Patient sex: M
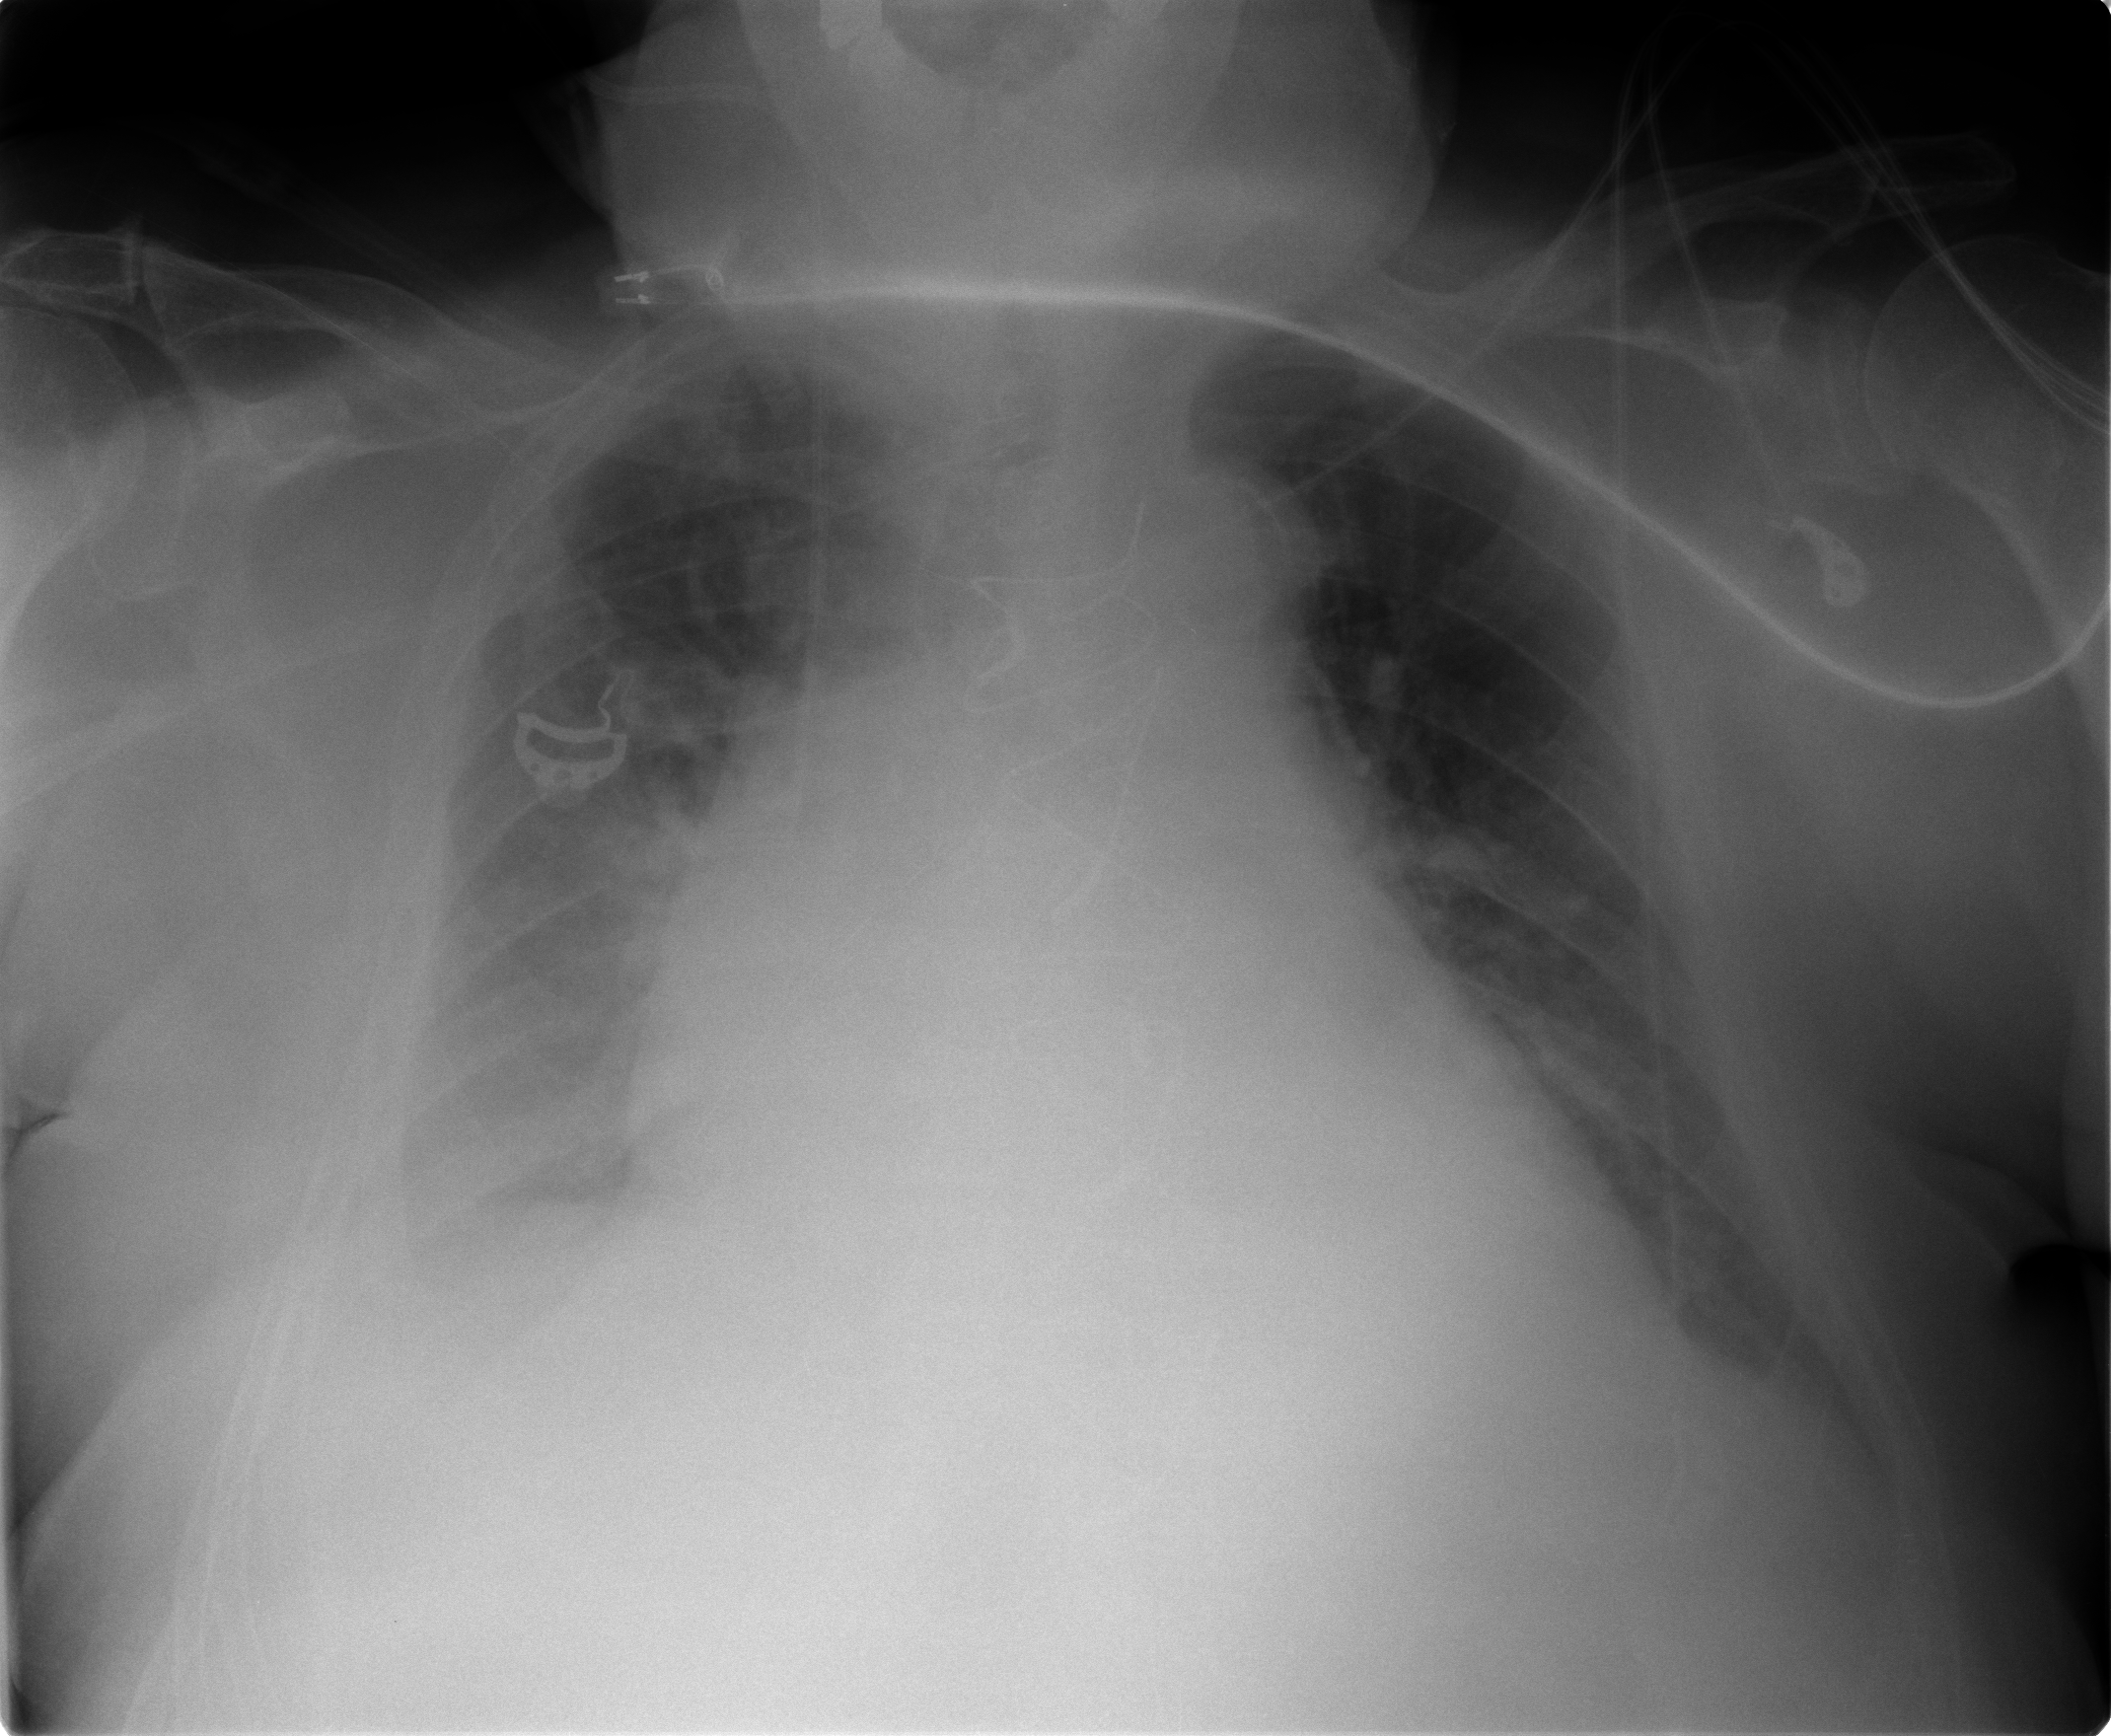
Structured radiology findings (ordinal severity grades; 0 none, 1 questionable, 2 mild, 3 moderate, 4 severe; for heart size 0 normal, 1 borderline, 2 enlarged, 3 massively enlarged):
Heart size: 3
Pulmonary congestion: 2
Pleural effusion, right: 2
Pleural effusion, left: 2
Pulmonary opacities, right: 0
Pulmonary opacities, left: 0
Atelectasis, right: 2
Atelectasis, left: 0